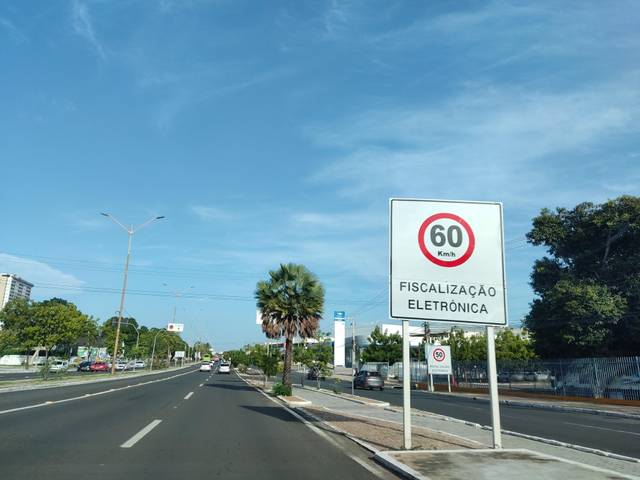
Region: Brazil
Coordinates: -5.081, -42.785